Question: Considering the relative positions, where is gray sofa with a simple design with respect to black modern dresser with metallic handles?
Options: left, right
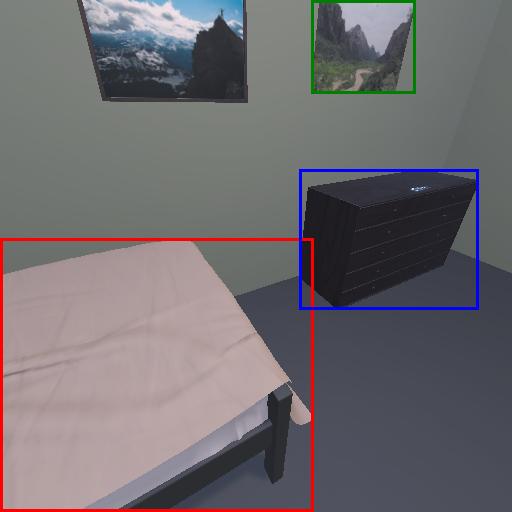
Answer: left